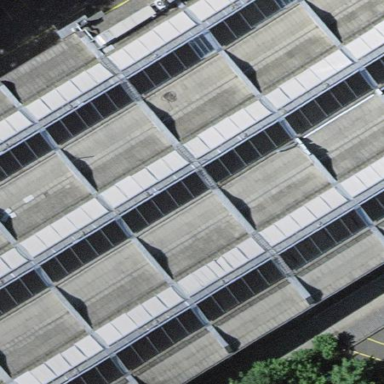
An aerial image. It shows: Office building.